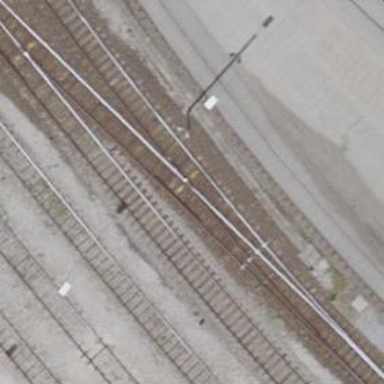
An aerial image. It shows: Railway yard with one track.